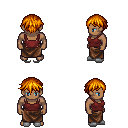
a pixel art fantasy rpg character, male body template, human, dark skin, maroon pirate shirt, robe skirt, dark blonde short bangs hairstyle, white slippers, four views (front, back, left, right), 2x2 character sprite sheet, small pixel art, hard edges, no anti-aliasing